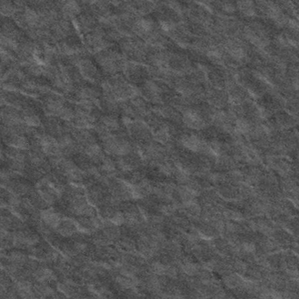
Label: frost